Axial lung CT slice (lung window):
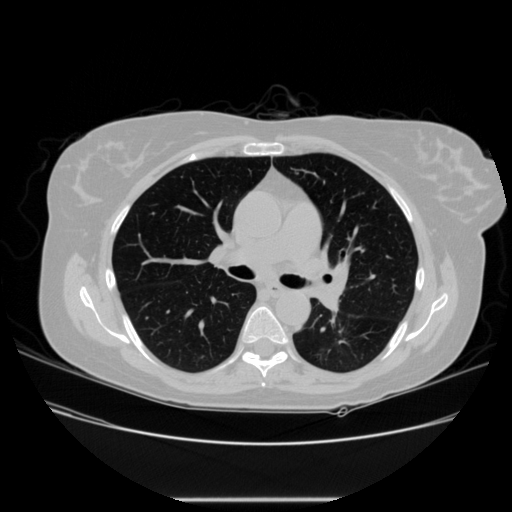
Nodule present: no